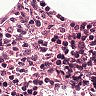
Metastatic tissue present: no